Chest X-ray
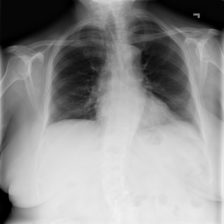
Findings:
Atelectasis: negative
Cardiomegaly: negative
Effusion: negative
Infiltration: positive
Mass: negative
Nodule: negative
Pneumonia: negative
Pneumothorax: negative
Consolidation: negative
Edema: negative
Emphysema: negative
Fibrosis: negative
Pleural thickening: negative
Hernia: negative